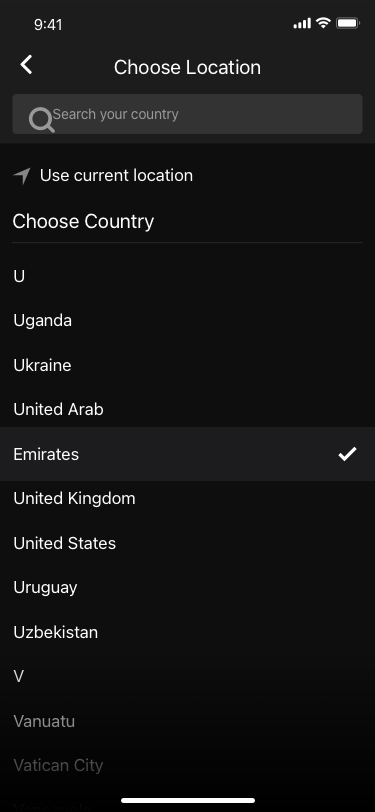
Text in this UI design:
U
Uganda
Ukraine
United Arab Emirates
United Kingdom
United States
Uruguay
Uzbekistan
V
Vanuatu
Vatican City
Venezuela
Vietnam
Choose Location
Search your country
Use current location